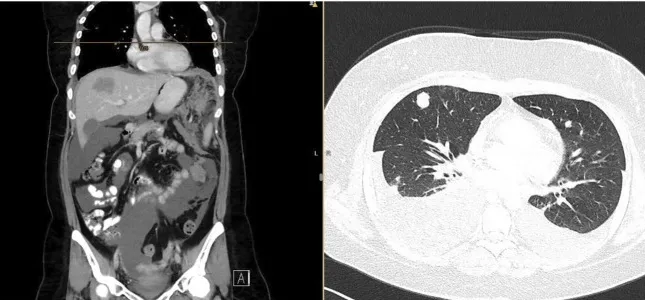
CT scan confirming rapid tumor dissemination with omental, liver, lung, and pleural metastases, with ascites and bilateral pleural effusion.
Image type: radiology (ct)